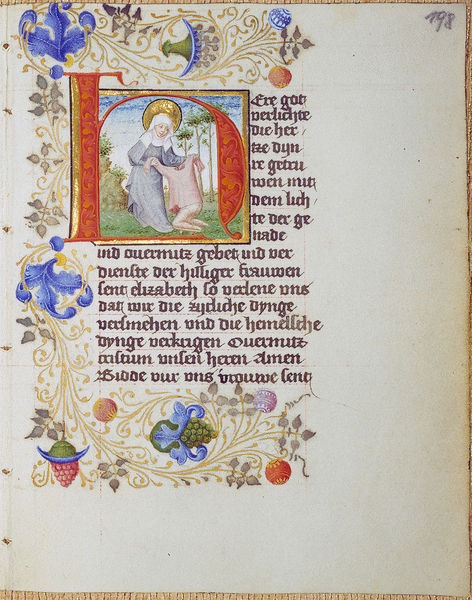
Titel: Lochner-Gebetsbuch
Künstler: Stefan Lochner
Institution: Darmstadt, Universitäts- und Landesbibliothek
Schlagwörter: blau, blume, blumen, kleid, rot, ornament, schrift, papier, wein, ornamente, buch, seite, initiale, ranke, pergament, heiligenschein, heilige, heilig, letter, altdeutsch, gebetbuch, lochner, 198